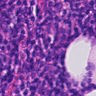
Metastatic tissue present: no